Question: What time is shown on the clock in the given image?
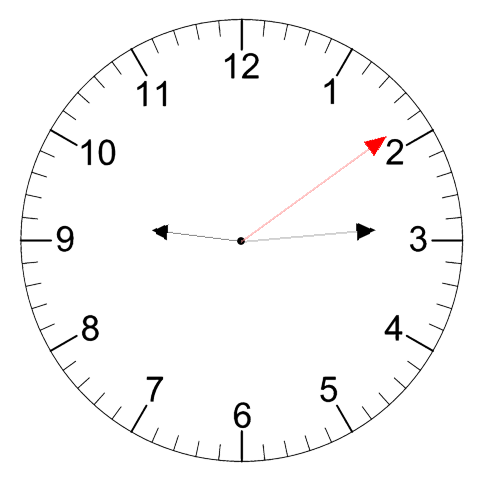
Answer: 09:14:09